Question: i have message source defined in my java config as :
'''
@Bean(name = "messageSource")
public MessageSource messageSource() {
ResourceBundleMessageSource messageSource = new ResourceBundleMessageSource();
messageSource.setBasenames(
"/i18n/ir/kia/industry/webapp/entity",
"/i18n/ir/kia/industry/webapp/formErrors",
"/i18n/ir/kia/industry/webapp/frontend",
"/i18n/ir/kia/industry/webapp/frontendPages");
return messageSource;
}
'''
it works fine when using site and messages are displayed correctly, but when trying to write spring test with :
'''
@RunWith(SpringJUnit4ClassRunner.class)
@ContextConfiguration(classes = {TestContext.class, SpringMVC.class})
@WebAppConfiguration
public abstract class AbstractTestClass {
protected MockMvc mockMvc;
@Autowired
private WebApplicationContext webApplicationContext;
@Before
public void setUp() throws Exception {
mockMvc = MockMvcBuilders.webAppContextSetup(webApplicationContext).build();
}
}
'''
and a test class that simply extends it, i get error 'Can't find bundle for base name /i18n/ir/kia/industry/webapp/entity'.
it works fine when starting tomcat and using message source in jsp files, but no luck when testing it. i have tried moving i18n folder under WEB-INF but it did not help it neither.
the target folder looks like this and please do not tell me add i18n folder to target resources ...

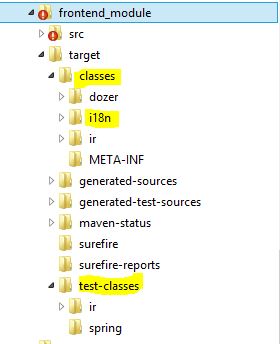
Answer: i managed to solve the problem by removing the message source base names using spring profile feature. i changed the message source part to :
'''
@Bean(name = "messageSource")
@Profile(value = {"dev","prod"})
public MessageSource messageSource() {
ResourceBundleMessageSource messageSource = new ResourceBundleMessageSource();
messageSource.setBasenames(
"/i18n/ir/kia/industry/webapp/entity",
"/i18n/ir/kia/industry/webapp/formErrors",
"/i18n/ir/kia/industry/webapp/frontend",
"/i18n/ir/kia/industry/webapp/frontendPages");
messageSource.setCacheSeconds(5);
return messageSource;
}
@Bean(name = "messageSource")
@Profile("test")
public MessageSource testMessageSource() {
ResourceBundleMessageSource messageSource = new ResourceBundleMessageSource();
return messageSource;
}
'''
and add test profile to my test unit with
'''
@RunWith(SpringJUnit4ClassRunner.class)
@ContextConfiguration(classes = {TestContext.class, SpringMVC.class})
@WebAppConfiguration
@ActiveProfiles("test")
public abstract class AbstractTestClass {
'''
that when i was able to run my tests, but that is a way around for solving problem. i'm still confused for what was the reason of error in the first place.
it that some sort of bug? or i'm doing something wrong?